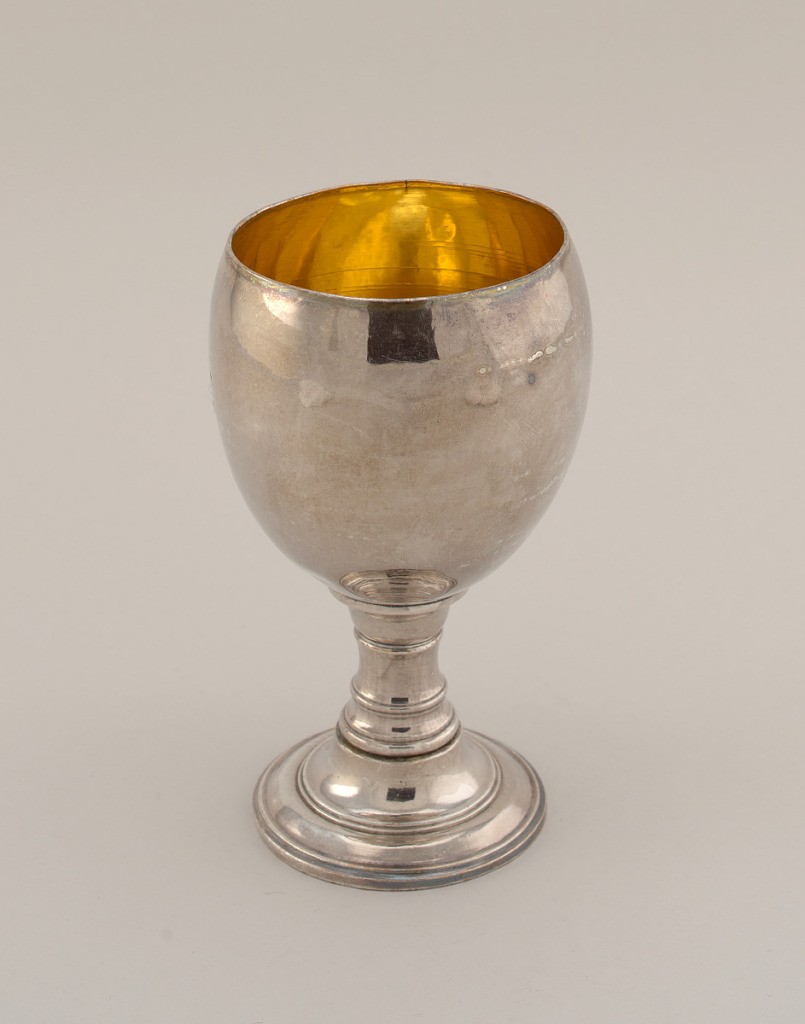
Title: Goblet
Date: ca. 1800
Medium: copper, silver, gold, lead
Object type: goblet
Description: Semi-elliptical bowl on hollow seamed spool stem and circular foot; gilt interior; base filled with lead-tin alloy; "JD" engraved on foot.